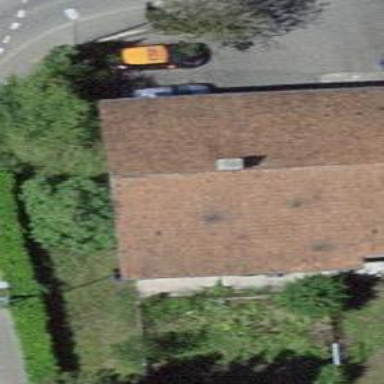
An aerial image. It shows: Building with tiled roof.